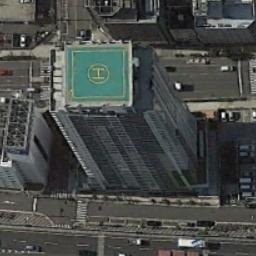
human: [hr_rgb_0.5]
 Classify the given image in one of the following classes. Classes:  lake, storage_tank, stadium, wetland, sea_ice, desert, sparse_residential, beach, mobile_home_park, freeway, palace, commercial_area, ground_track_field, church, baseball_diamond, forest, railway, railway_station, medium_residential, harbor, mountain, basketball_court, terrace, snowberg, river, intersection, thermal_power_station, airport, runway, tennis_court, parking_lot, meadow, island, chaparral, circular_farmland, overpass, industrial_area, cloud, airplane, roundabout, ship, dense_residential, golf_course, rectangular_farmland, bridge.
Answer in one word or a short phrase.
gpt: commercial_area